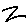
Label: zigzag